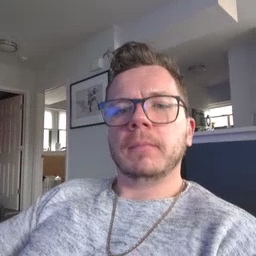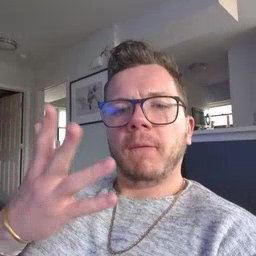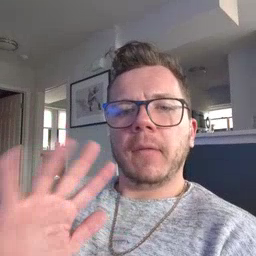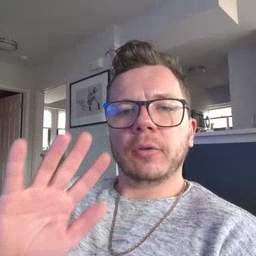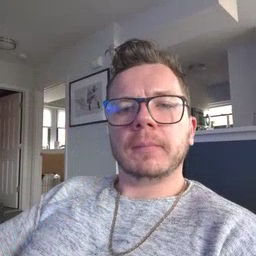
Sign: finish